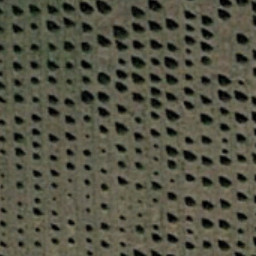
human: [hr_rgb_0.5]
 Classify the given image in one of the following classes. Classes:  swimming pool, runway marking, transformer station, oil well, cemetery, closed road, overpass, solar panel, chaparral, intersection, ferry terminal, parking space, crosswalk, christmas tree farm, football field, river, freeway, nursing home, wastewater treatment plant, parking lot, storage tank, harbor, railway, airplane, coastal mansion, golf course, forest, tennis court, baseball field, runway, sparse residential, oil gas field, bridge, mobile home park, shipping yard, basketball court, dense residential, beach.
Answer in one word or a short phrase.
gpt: christmas tree farm